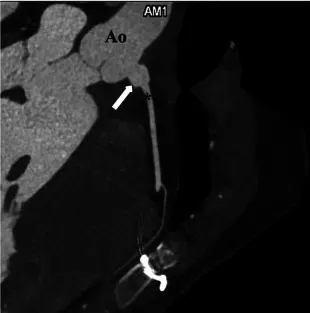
Postoperative CT coronary angiography images of the patient. (B) Saphenous vein graft (arrow) interposed between the RCA and the ascending aorta. Ao, aorta; RCA, right coronary artery.
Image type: radiology (ct)